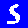
Digit: 5